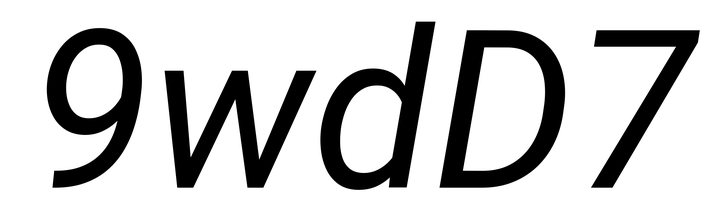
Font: Roboto-Italic_Italic